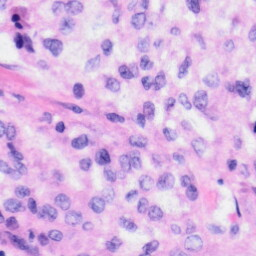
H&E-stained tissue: Liver